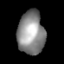
Tissue: lung
Cell type: Endothelial cells
Senescence score: 0.2255
Nuclear area (px): 1131
Mean DAPI intensity: 139.935